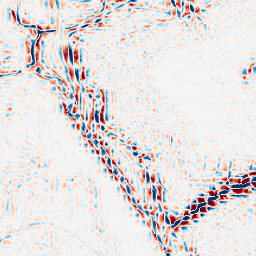
Category: wavelet
Decomposition family: wavelet_reverse_biorthogonal
Decomposition parameters: wavelet: rbio4.4
level: 3
Upsampling method: bicubic_3x
Upsampling parameters: scale: 3
Upsampling scale: 3